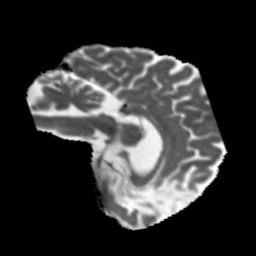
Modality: MD
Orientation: sagittal
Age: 45
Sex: male
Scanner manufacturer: siemens
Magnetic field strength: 3 T
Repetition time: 5.47 s
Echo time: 0.0854 s